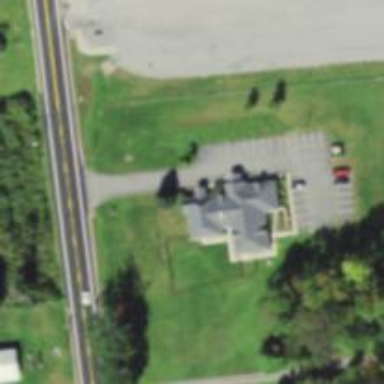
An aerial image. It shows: Veterinary facility.